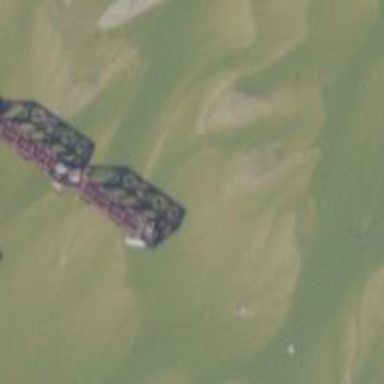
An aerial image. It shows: Historic bridge.